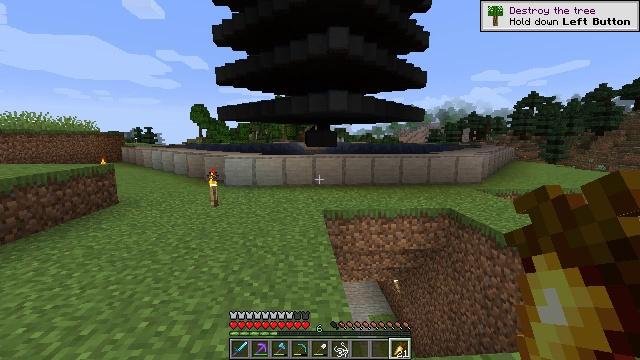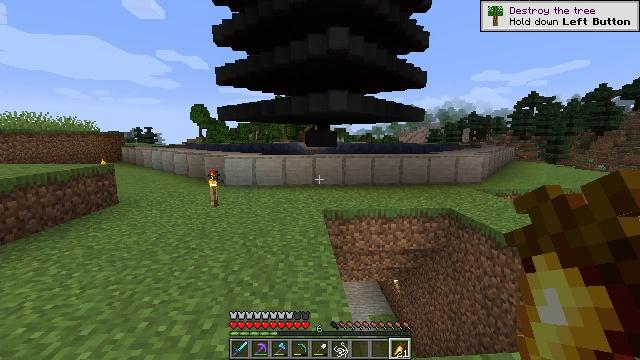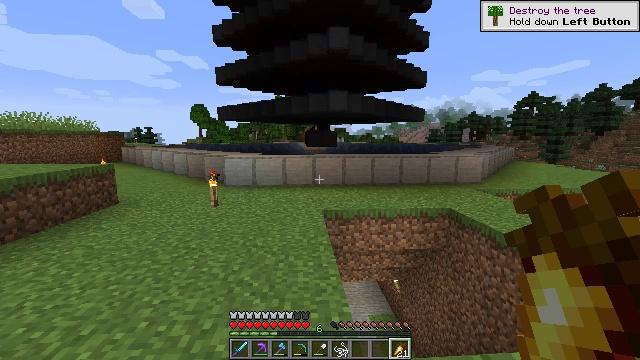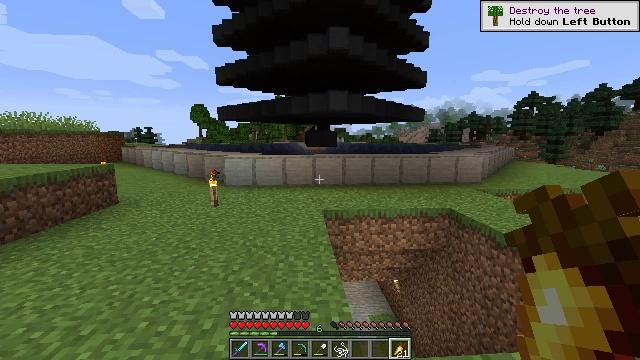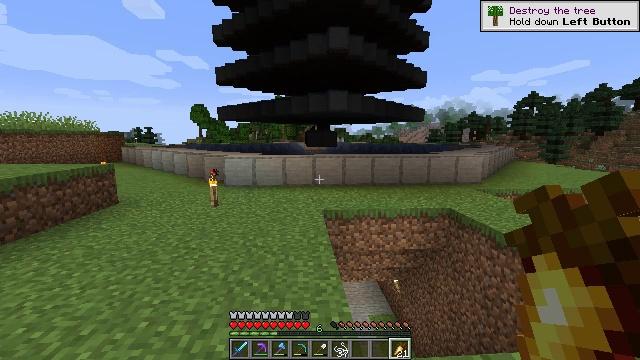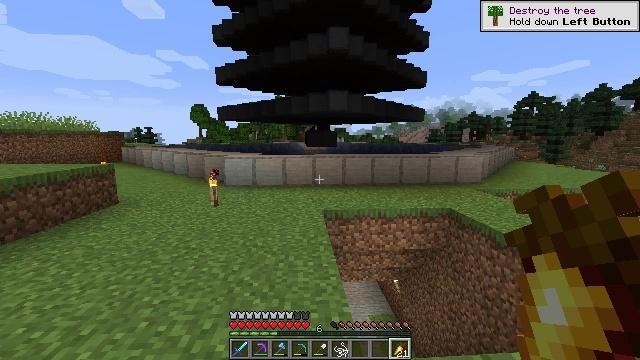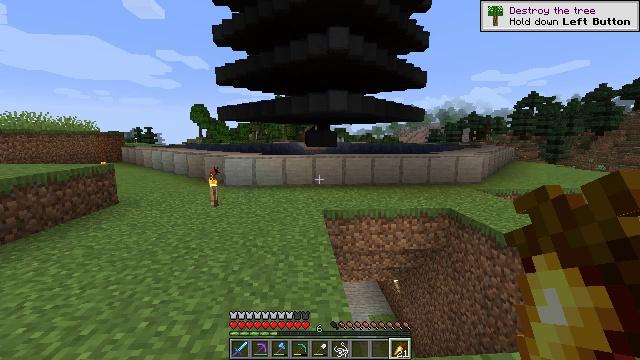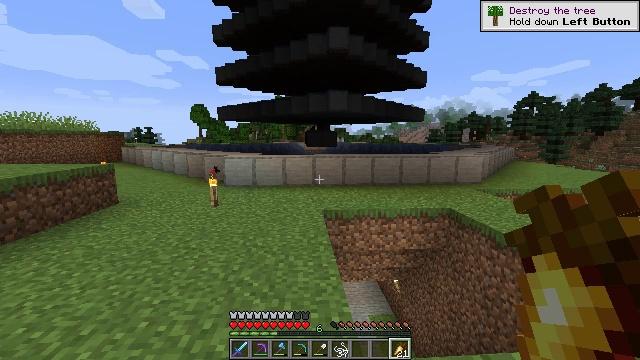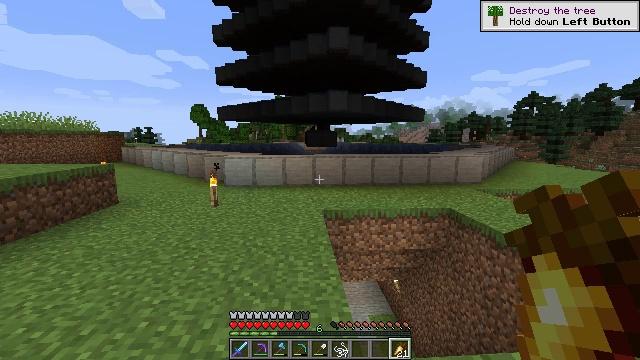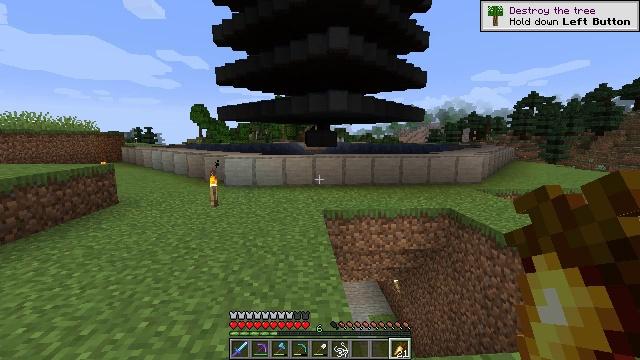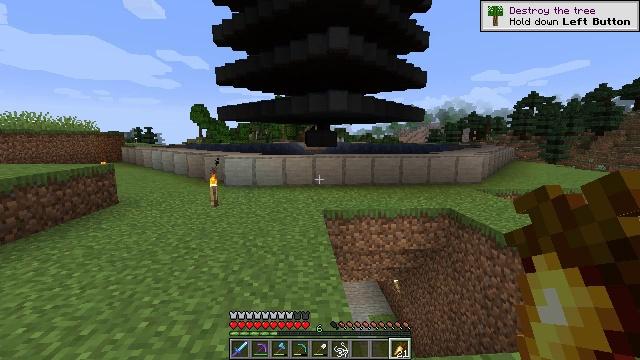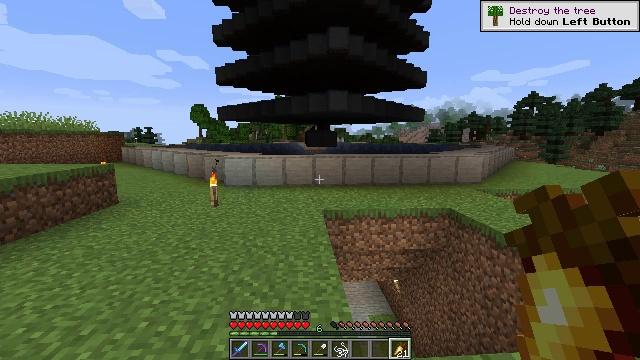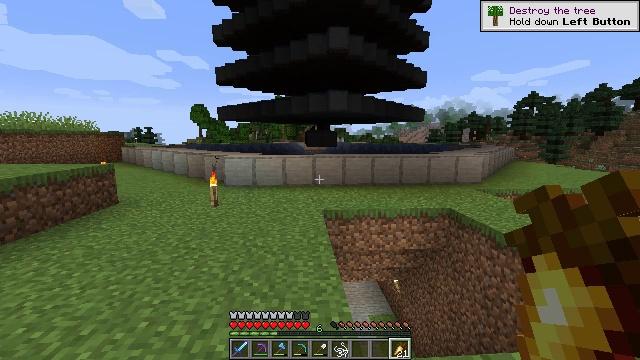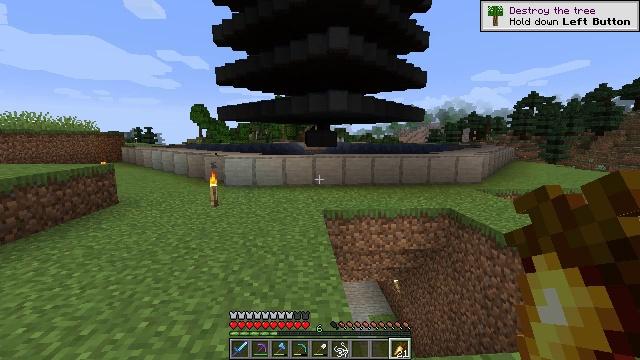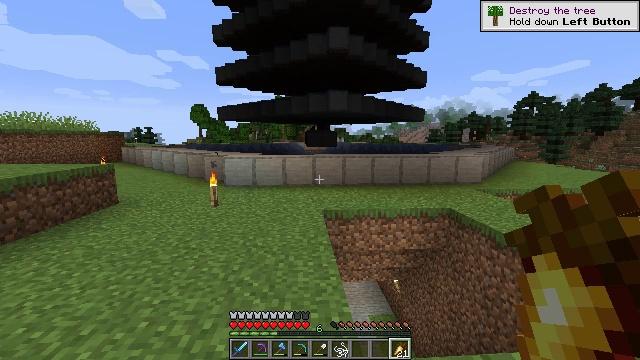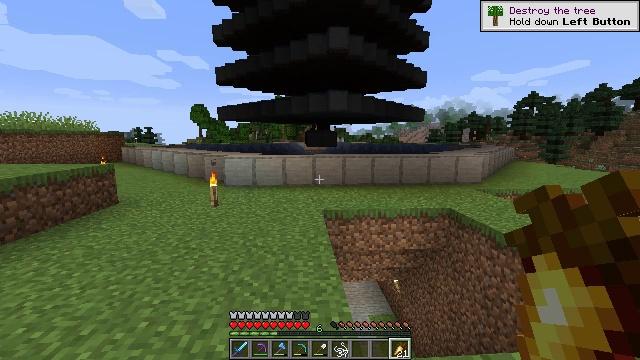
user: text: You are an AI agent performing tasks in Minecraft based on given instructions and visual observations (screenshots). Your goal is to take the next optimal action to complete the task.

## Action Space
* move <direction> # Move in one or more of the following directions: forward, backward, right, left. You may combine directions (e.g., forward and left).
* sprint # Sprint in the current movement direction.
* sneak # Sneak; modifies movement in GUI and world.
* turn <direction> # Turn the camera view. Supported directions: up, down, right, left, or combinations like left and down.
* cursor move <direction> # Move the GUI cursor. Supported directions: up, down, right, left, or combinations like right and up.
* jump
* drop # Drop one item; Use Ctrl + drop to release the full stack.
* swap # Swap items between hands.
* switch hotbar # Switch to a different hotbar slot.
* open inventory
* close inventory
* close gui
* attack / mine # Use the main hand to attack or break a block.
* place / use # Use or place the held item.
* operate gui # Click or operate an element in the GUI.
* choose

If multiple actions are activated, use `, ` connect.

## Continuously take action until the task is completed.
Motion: motion action
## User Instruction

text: Make smooth stone by smelting regular stone.
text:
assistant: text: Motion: no_op
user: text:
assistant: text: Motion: no_op
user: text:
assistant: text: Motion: no_op
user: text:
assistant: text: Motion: no_op
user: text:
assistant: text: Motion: no_op
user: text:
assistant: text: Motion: no_op
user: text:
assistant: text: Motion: no_op
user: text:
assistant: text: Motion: no_op
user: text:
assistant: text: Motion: no_op
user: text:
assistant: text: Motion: no_op
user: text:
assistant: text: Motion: no_op
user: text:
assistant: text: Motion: no_op
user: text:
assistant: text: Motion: no_op
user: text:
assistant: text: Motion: no_op
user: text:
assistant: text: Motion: no_op
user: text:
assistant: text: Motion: no_op
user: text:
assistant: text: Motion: no_op
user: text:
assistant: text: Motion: no_op
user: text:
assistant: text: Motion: no_op
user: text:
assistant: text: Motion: no_op
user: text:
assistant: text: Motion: no_op
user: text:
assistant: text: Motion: no_op
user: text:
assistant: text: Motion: no_op
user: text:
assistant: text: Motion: no_op
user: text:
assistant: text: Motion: no_op
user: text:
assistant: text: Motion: no_op
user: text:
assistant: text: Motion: no_op
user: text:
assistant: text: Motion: no_op
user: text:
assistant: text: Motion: no_op
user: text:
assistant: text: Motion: no_op